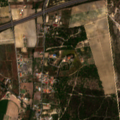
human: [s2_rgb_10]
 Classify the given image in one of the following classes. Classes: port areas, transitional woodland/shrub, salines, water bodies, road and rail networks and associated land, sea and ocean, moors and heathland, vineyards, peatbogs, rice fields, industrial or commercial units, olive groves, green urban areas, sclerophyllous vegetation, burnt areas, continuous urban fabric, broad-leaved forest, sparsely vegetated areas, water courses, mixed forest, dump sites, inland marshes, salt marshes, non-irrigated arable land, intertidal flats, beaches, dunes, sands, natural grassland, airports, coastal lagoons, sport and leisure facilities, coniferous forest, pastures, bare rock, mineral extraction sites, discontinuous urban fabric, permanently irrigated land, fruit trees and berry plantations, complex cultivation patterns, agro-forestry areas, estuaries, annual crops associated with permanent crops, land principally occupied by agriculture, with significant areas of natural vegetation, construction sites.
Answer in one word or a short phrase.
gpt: continuous urban fabric